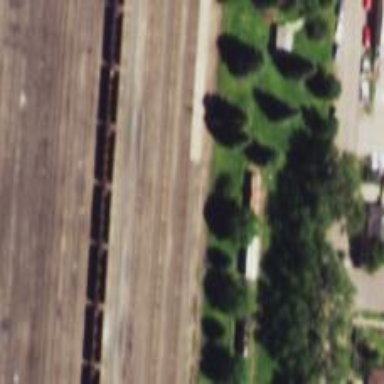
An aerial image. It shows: Preserved railway showcasing historic locomotive.